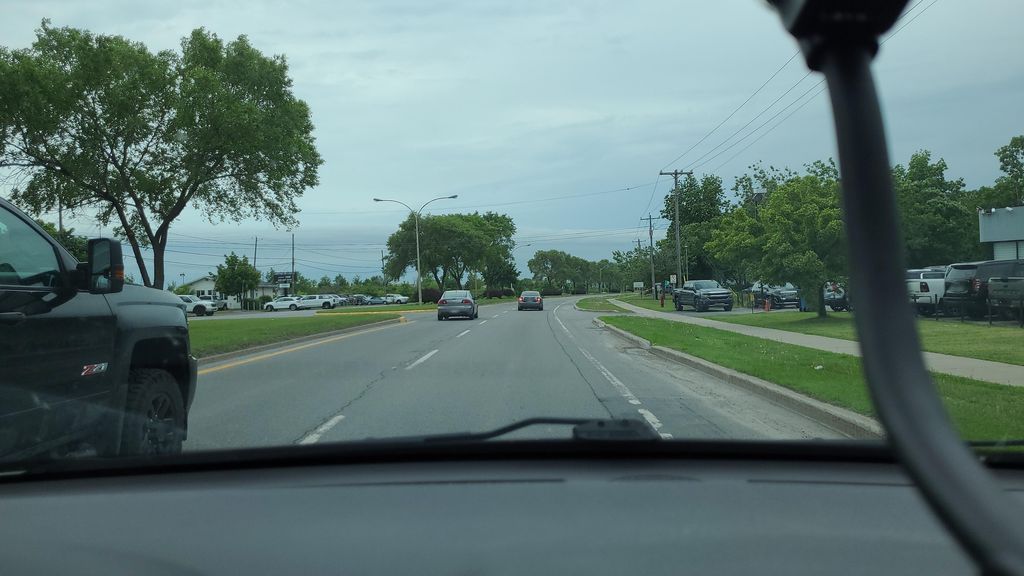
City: montreal